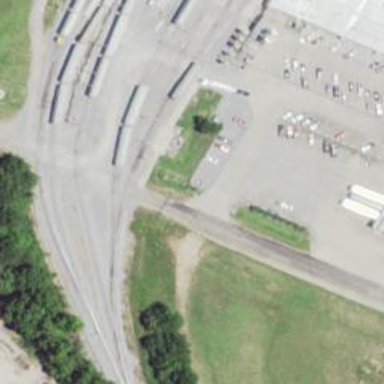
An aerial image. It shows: Rail spur service.